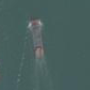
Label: civil